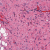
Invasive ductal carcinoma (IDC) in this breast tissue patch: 0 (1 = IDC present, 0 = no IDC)